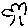
Label: tree